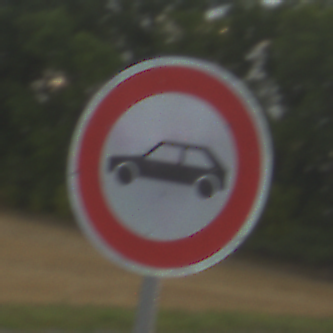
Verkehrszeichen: VerbotPersonenkraftwagen
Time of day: SunriseSunset
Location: Outdoor (RoadRail)
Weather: PartlyCloudy
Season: NotSpecified
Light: Natural